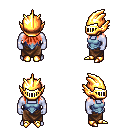
a pixel art fantasy rpg character, male body template, dark elf, purple skin, blue vest, robe skirt, red unkempt hairstyle, gold helm, gold boots, four views (front, back, left, right), 2x2 character sprite sheet, small pixel art, hard edges, no anti-aliasing